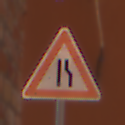
Verkehrszeichen: EinseitigVerengteFahrbahnRechts
Umgebung: Outdoor, Urban
Tageszeit: MorningAfternoon
Wetter: Clear
Licht: Natural
Jahreszeit: NotSpecified
Kontrast: MediumContrast